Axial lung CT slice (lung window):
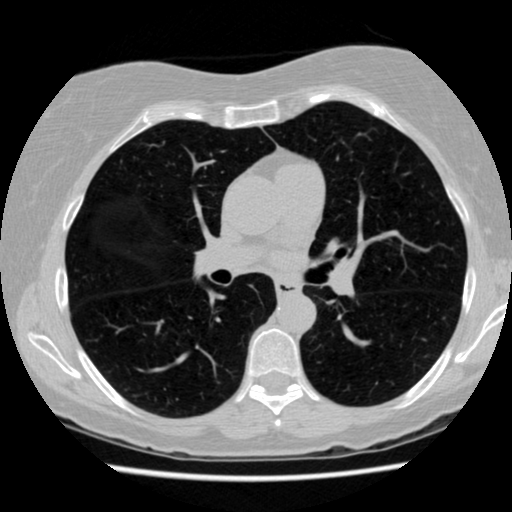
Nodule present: no